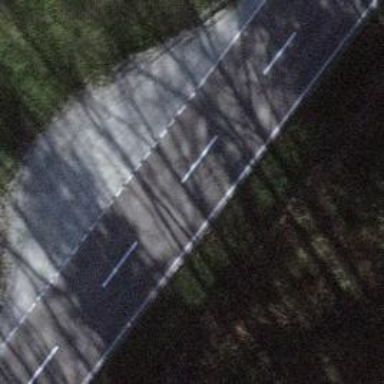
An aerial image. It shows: Passing place on the road.